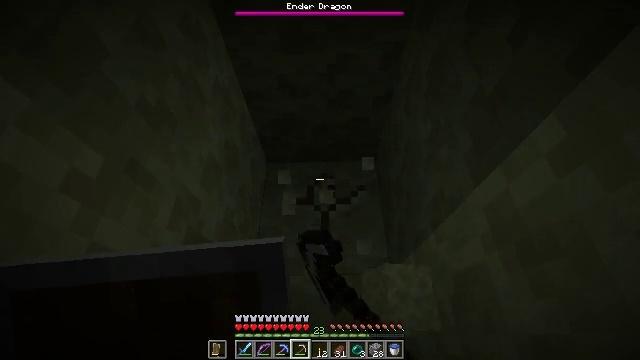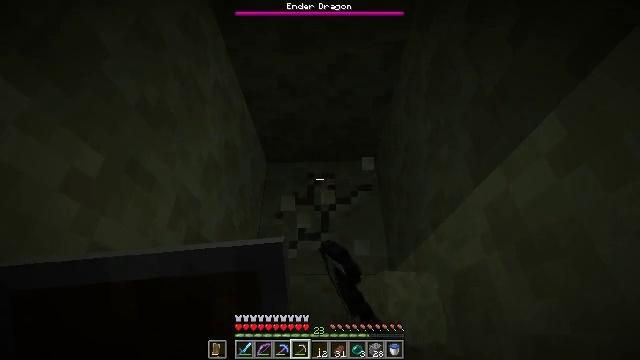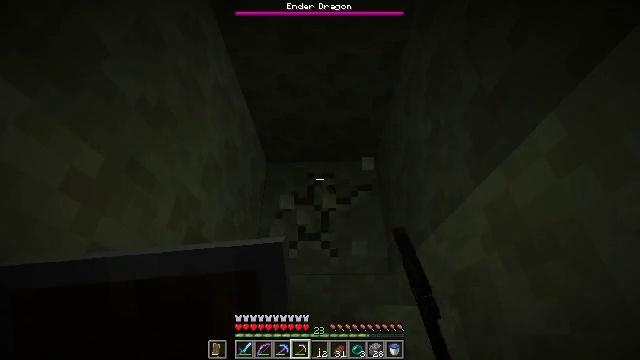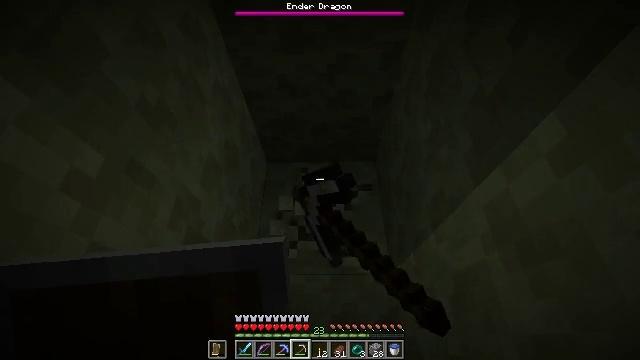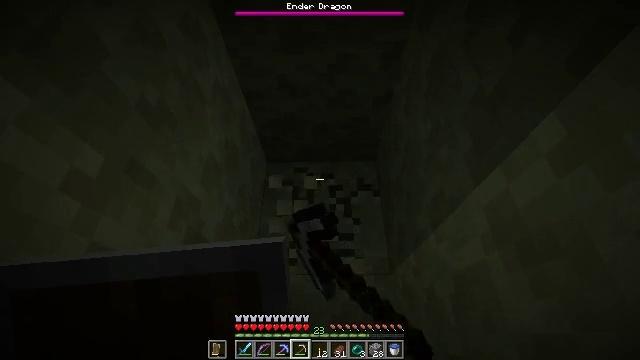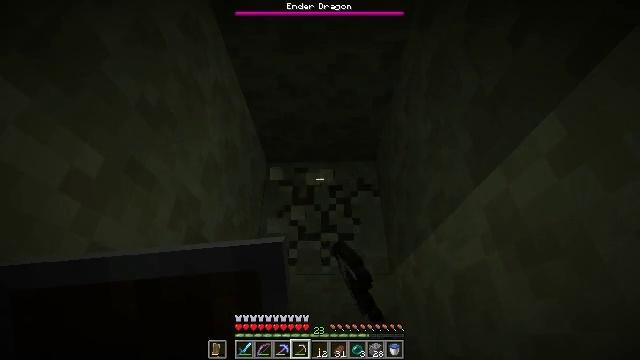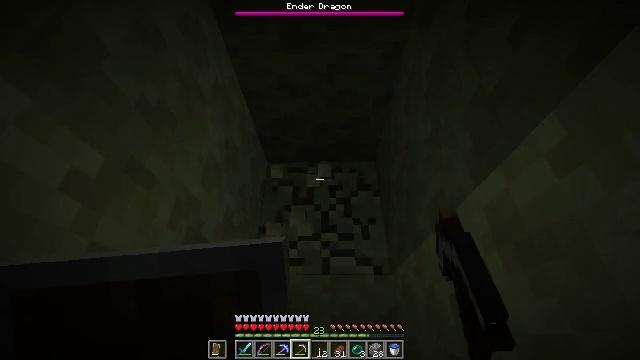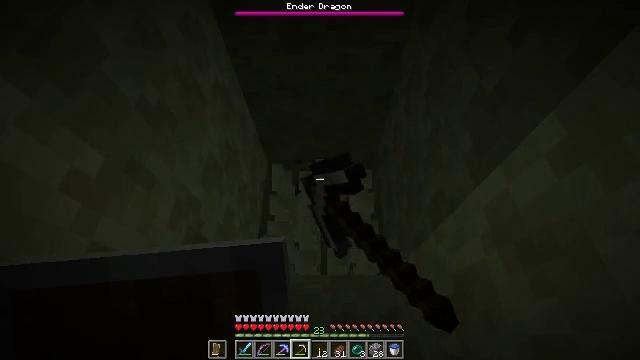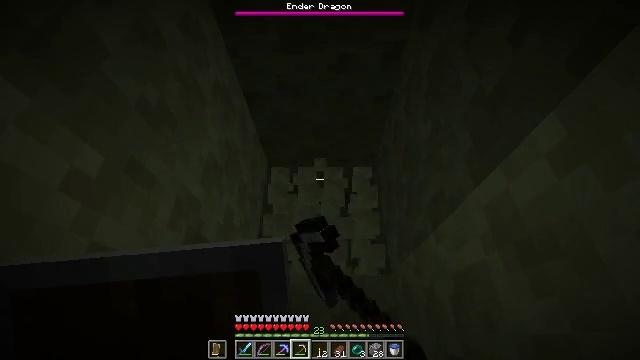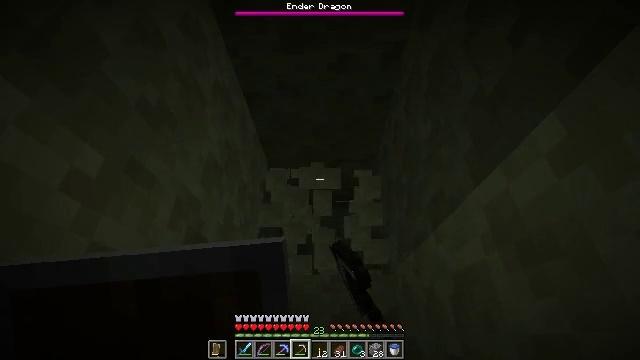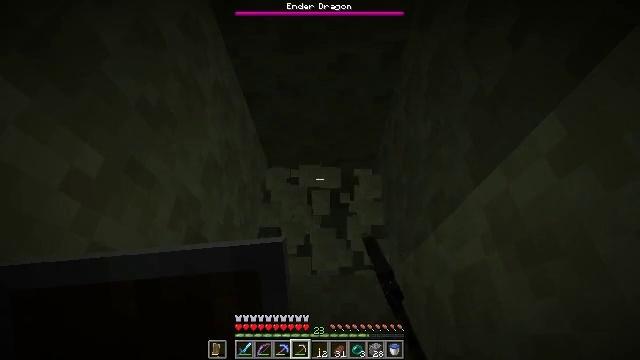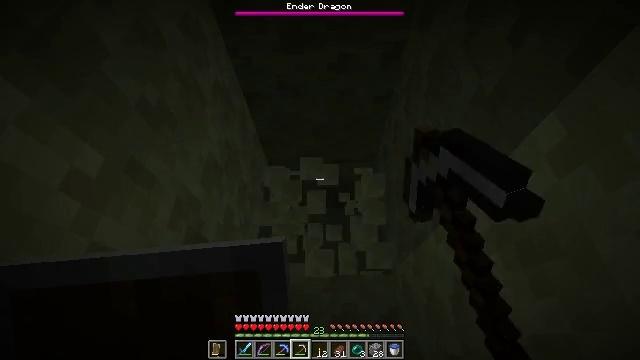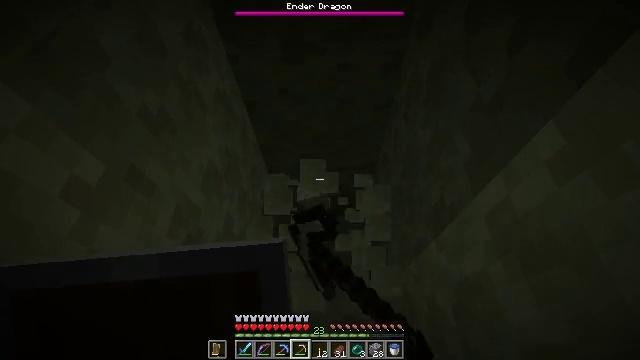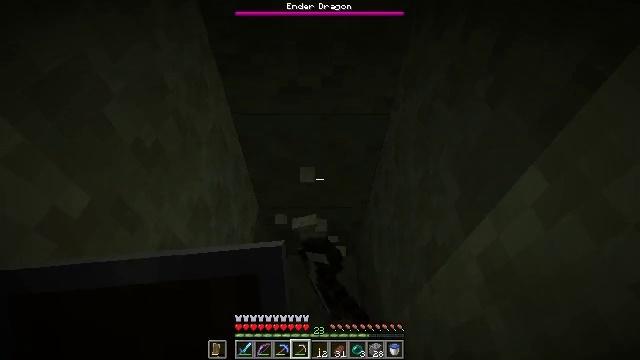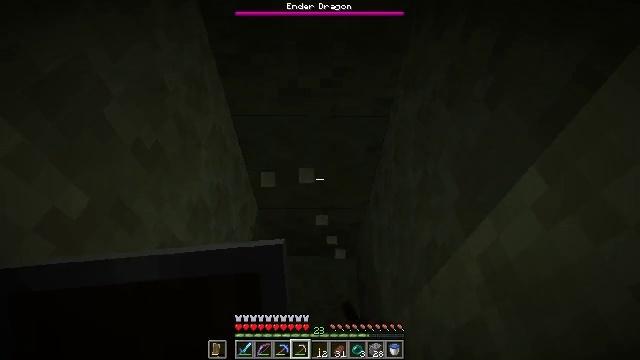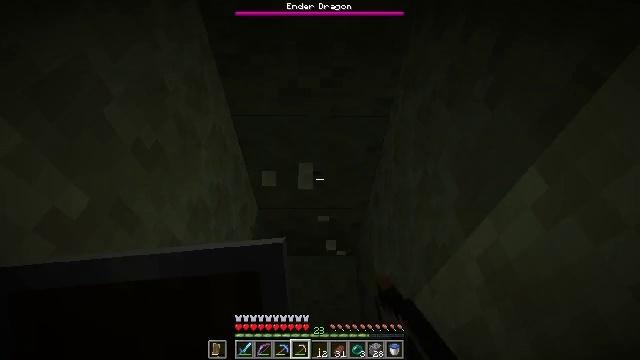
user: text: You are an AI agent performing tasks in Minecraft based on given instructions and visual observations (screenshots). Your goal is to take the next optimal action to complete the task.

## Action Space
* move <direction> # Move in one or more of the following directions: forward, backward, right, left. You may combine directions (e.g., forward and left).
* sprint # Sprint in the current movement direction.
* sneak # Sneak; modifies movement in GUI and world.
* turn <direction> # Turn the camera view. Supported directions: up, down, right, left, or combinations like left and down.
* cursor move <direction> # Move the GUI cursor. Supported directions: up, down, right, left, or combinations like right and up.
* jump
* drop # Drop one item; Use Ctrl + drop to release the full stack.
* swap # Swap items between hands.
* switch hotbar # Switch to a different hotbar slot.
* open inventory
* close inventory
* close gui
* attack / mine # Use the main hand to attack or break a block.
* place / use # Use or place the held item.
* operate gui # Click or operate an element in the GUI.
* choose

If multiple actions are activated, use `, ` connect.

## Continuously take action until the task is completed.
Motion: motion action
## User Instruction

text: Gather end stone from the End.
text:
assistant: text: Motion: attack / mine
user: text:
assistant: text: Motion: attack / mine
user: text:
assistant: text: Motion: attack / mine
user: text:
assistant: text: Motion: attack / mine
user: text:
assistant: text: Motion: attack / mine
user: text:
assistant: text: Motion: attack / mine
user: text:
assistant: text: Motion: attack / mine
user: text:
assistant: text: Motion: attack / mine
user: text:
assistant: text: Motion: attack / mine
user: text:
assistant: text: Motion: attack / mine
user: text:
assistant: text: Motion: attack / mine
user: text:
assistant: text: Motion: turn up, attack / mine
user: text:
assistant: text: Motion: turn right and up, attack / mine
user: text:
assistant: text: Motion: attack / mine
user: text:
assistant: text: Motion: attack / mine
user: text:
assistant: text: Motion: attack / mine
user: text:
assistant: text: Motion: attack / mine
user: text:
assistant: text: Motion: attack / mine
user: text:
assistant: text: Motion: attack / mine
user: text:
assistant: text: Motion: attack / mine
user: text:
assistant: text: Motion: attack / mine
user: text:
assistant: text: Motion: attack / mine
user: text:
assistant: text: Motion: attack / mine
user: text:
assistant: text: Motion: attack / mine
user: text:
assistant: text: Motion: attack / mine
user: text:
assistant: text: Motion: attack / mine
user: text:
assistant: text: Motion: attack / mine
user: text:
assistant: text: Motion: attack / mine
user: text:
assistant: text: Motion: attack / mine
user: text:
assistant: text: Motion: attack / mine